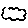
Label: cloud